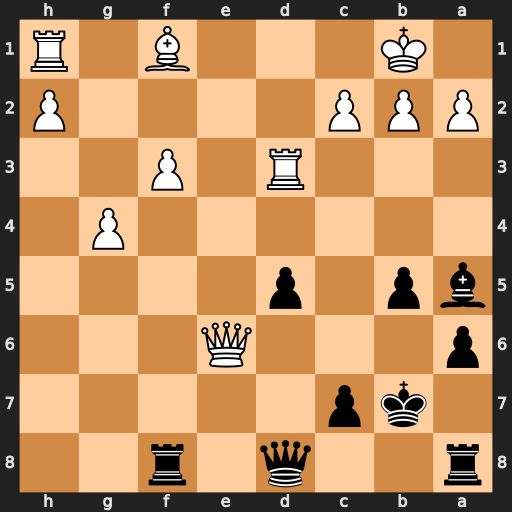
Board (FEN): r2q1r2/1kp5/p3Q3/bp1p4/6P1/3R1P2/PPP4P/1K3B1R
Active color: b
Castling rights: -
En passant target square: -
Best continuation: Re8 Qxe8 Qxe8